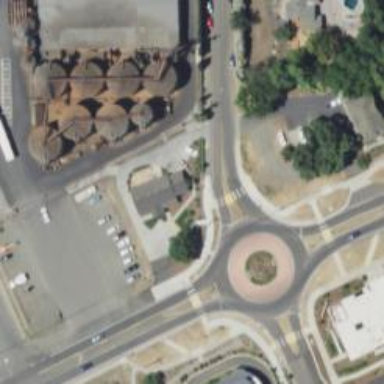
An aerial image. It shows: Secondary road around roundabout.